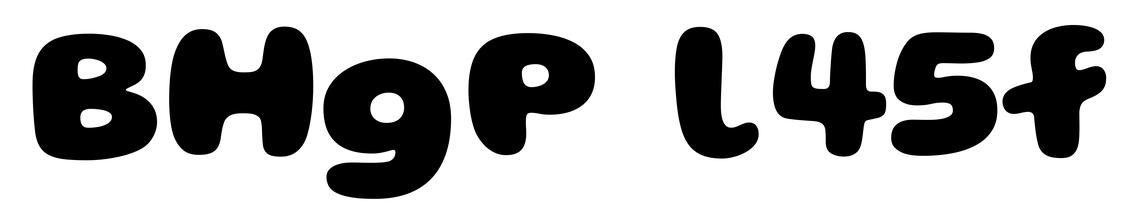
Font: Gluten_ExtraBold